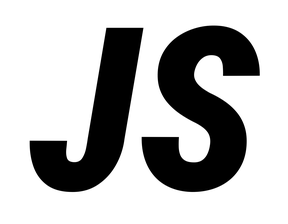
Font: Roboto-Italic_Condensed_Black_Italic